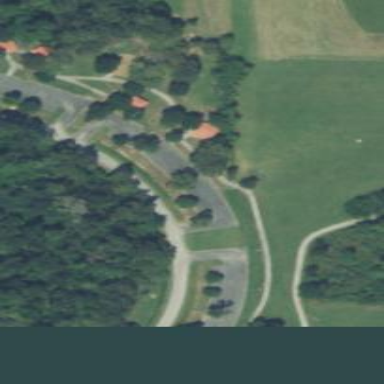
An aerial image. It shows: Parking area with surface.